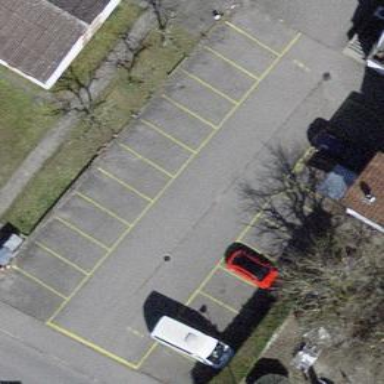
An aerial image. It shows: Parking area with surface.